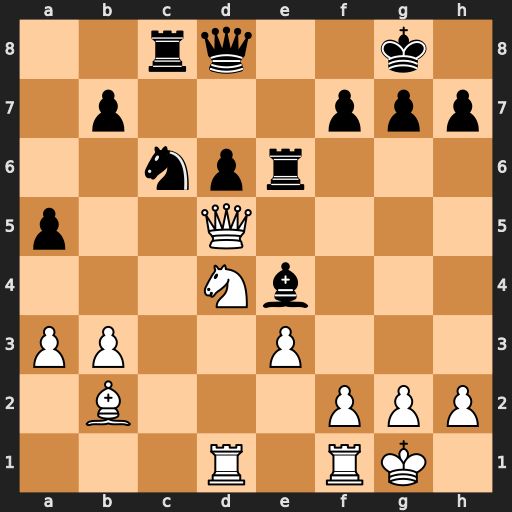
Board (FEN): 2rq2k1/1p3ppp/2npr3/p2Q4/3Nb3/PP2P3/1B3PPP/3R1RK1
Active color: w
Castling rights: -
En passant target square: -
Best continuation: Nxe6 Bxd5 Nxd8